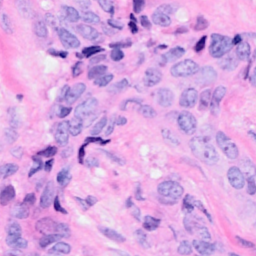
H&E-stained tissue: Breast